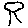
Label: tree